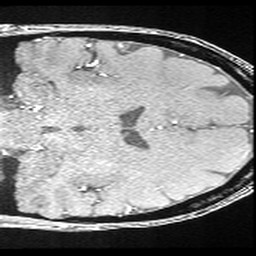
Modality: angio
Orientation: coronal
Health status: ill
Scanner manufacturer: siemens
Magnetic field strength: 3 T
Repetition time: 0.021 s
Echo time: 0.00343 s